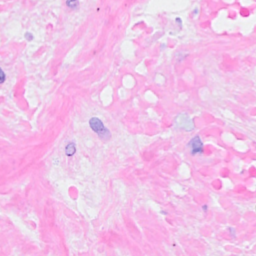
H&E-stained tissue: Breast